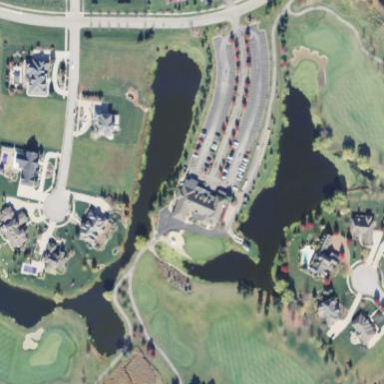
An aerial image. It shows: Water hazard in golf course. The hazard is natural water feature.